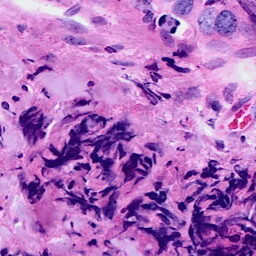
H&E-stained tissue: Breast